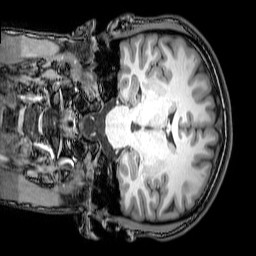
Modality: T1w
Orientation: coronal
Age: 20
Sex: male